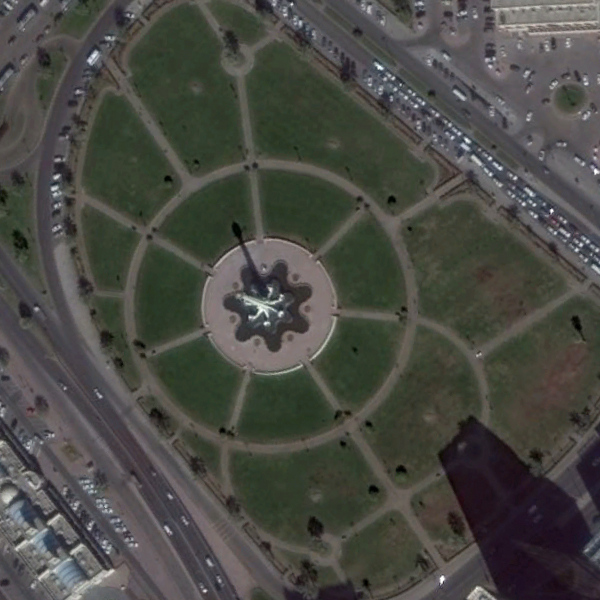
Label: Square